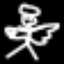
Label: angel